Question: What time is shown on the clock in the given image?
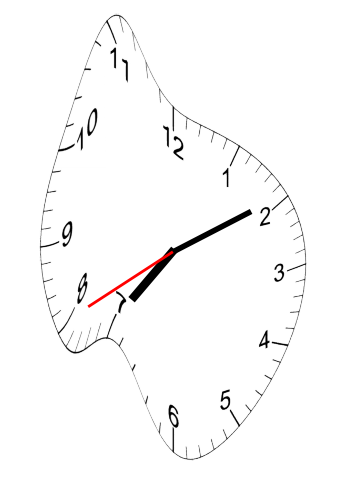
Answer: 07:09:40